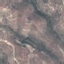
Label: HerbaceousVegetation